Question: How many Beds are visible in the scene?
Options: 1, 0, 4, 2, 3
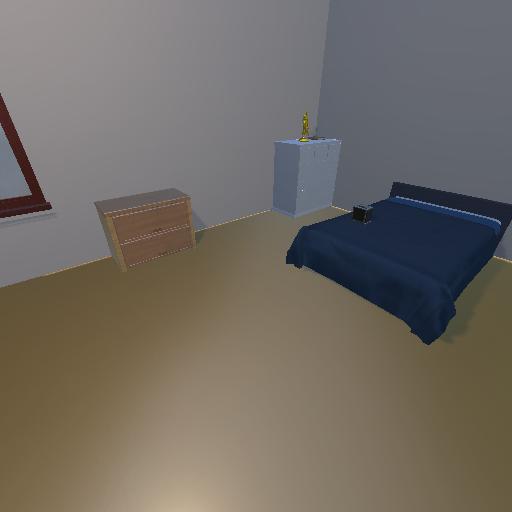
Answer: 1